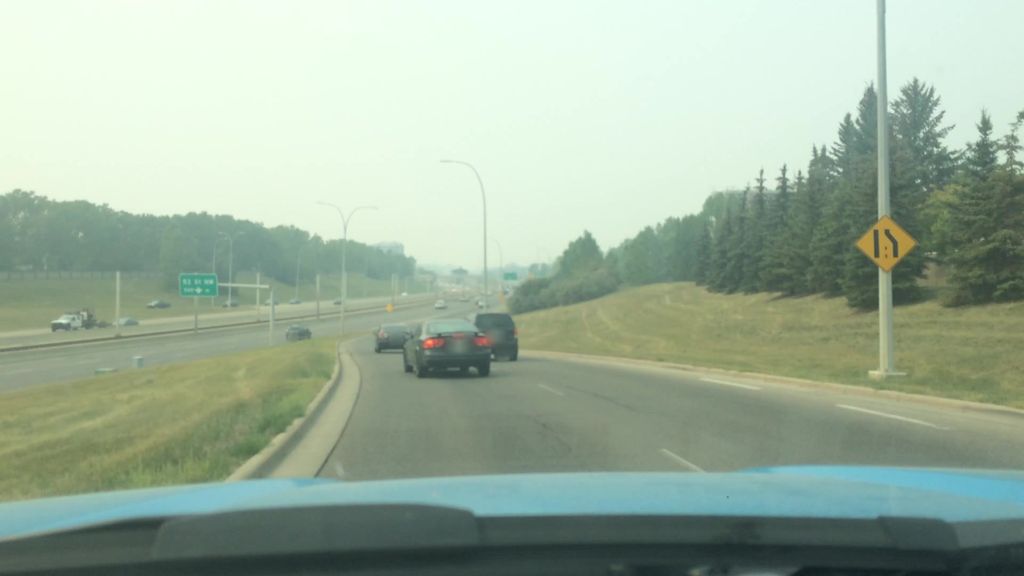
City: calgary